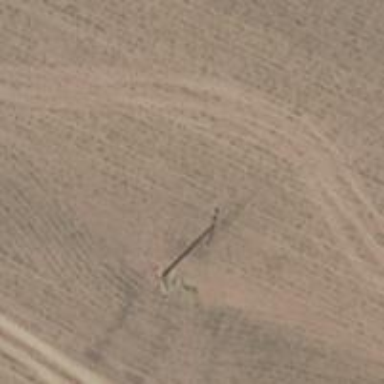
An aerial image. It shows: Power pole.